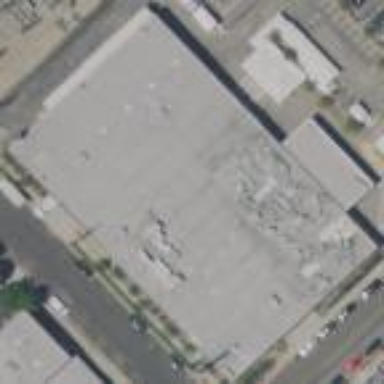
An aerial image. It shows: Warehouse.